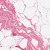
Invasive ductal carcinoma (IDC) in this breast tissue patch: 0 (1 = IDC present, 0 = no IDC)